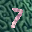
Label: 7